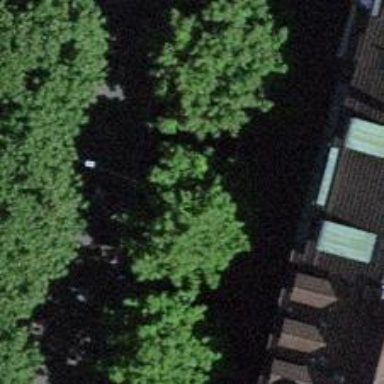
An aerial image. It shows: Avenue of broadleaved trees.